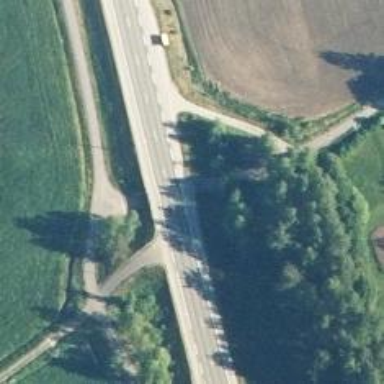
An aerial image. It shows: Asphalt cycleway.